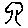
Label: tree